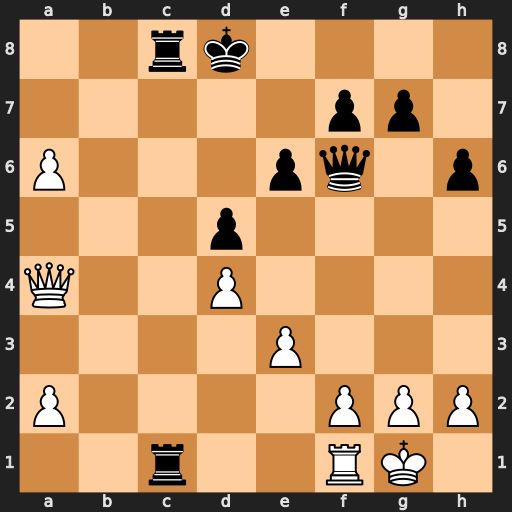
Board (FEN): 2rk4/5pp1/P3pq1p/3p4/Q2P4/4P3/P4PPP/2r2RK1
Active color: w
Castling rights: -
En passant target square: -
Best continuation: a7 Rxf1+ Kxf1 Ra8 Qb5